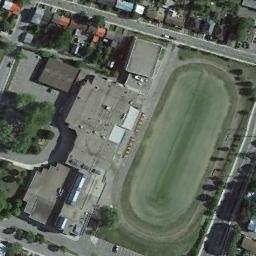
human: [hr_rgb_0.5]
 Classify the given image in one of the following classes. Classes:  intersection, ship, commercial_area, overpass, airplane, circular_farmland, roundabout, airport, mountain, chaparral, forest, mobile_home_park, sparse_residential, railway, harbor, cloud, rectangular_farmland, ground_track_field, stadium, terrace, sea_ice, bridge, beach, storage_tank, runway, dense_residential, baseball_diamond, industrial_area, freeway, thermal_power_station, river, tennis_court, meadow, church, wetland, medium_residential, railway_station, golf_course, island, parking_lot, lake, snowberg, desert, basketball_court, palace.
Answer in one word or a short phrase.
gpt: ground_track_field